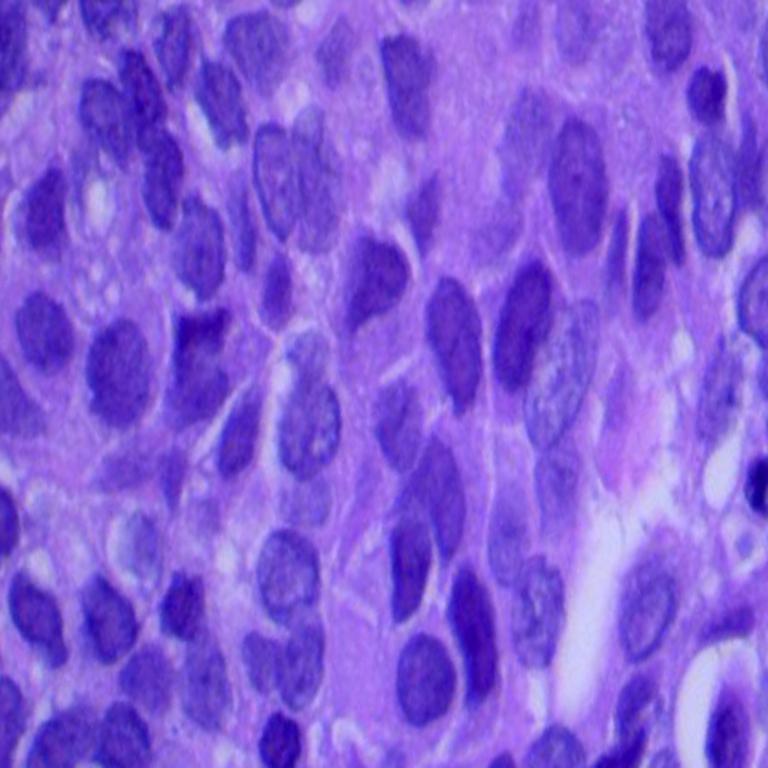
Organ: lung
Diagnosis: squamous carcinomas